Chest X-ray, PA view. Patient: 49 years old, sex F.
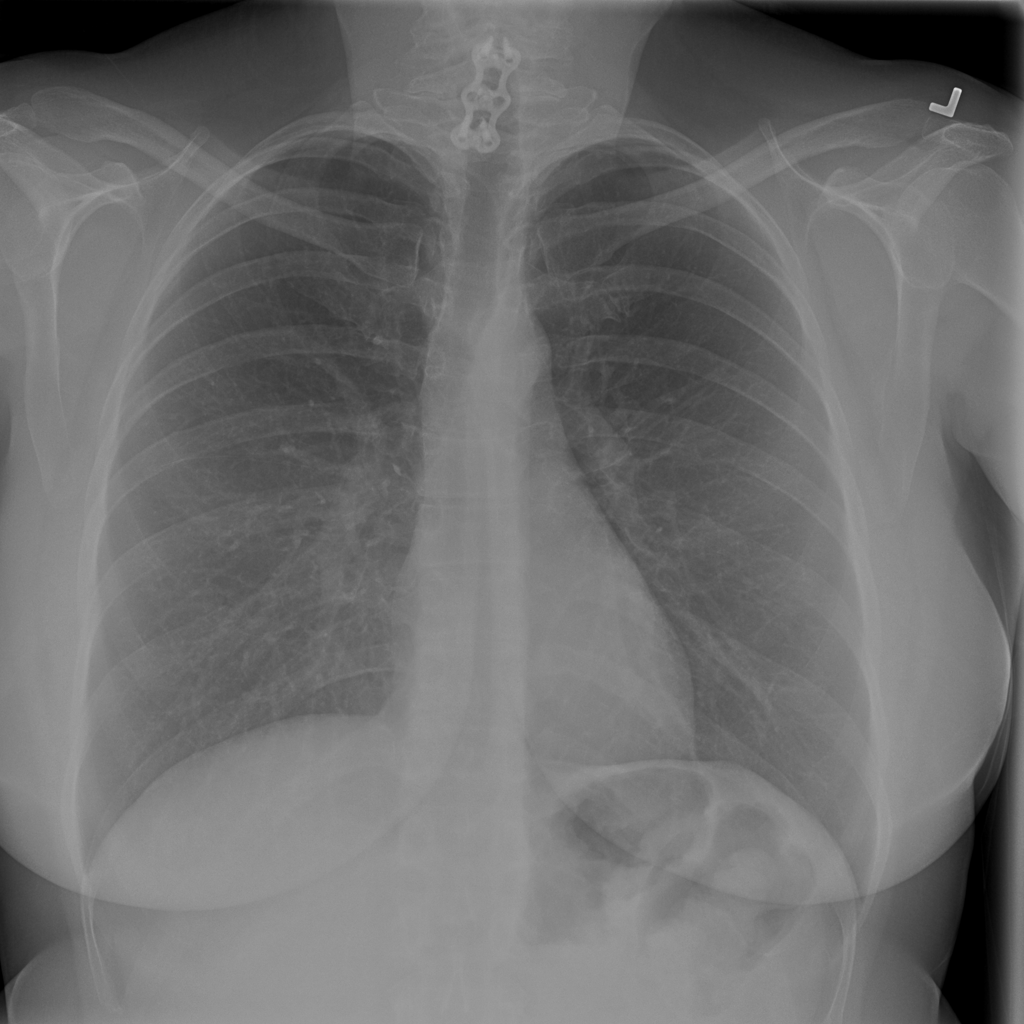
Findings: No Finding